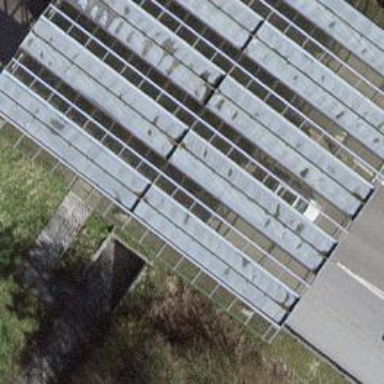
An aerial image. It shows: Border control barrier.